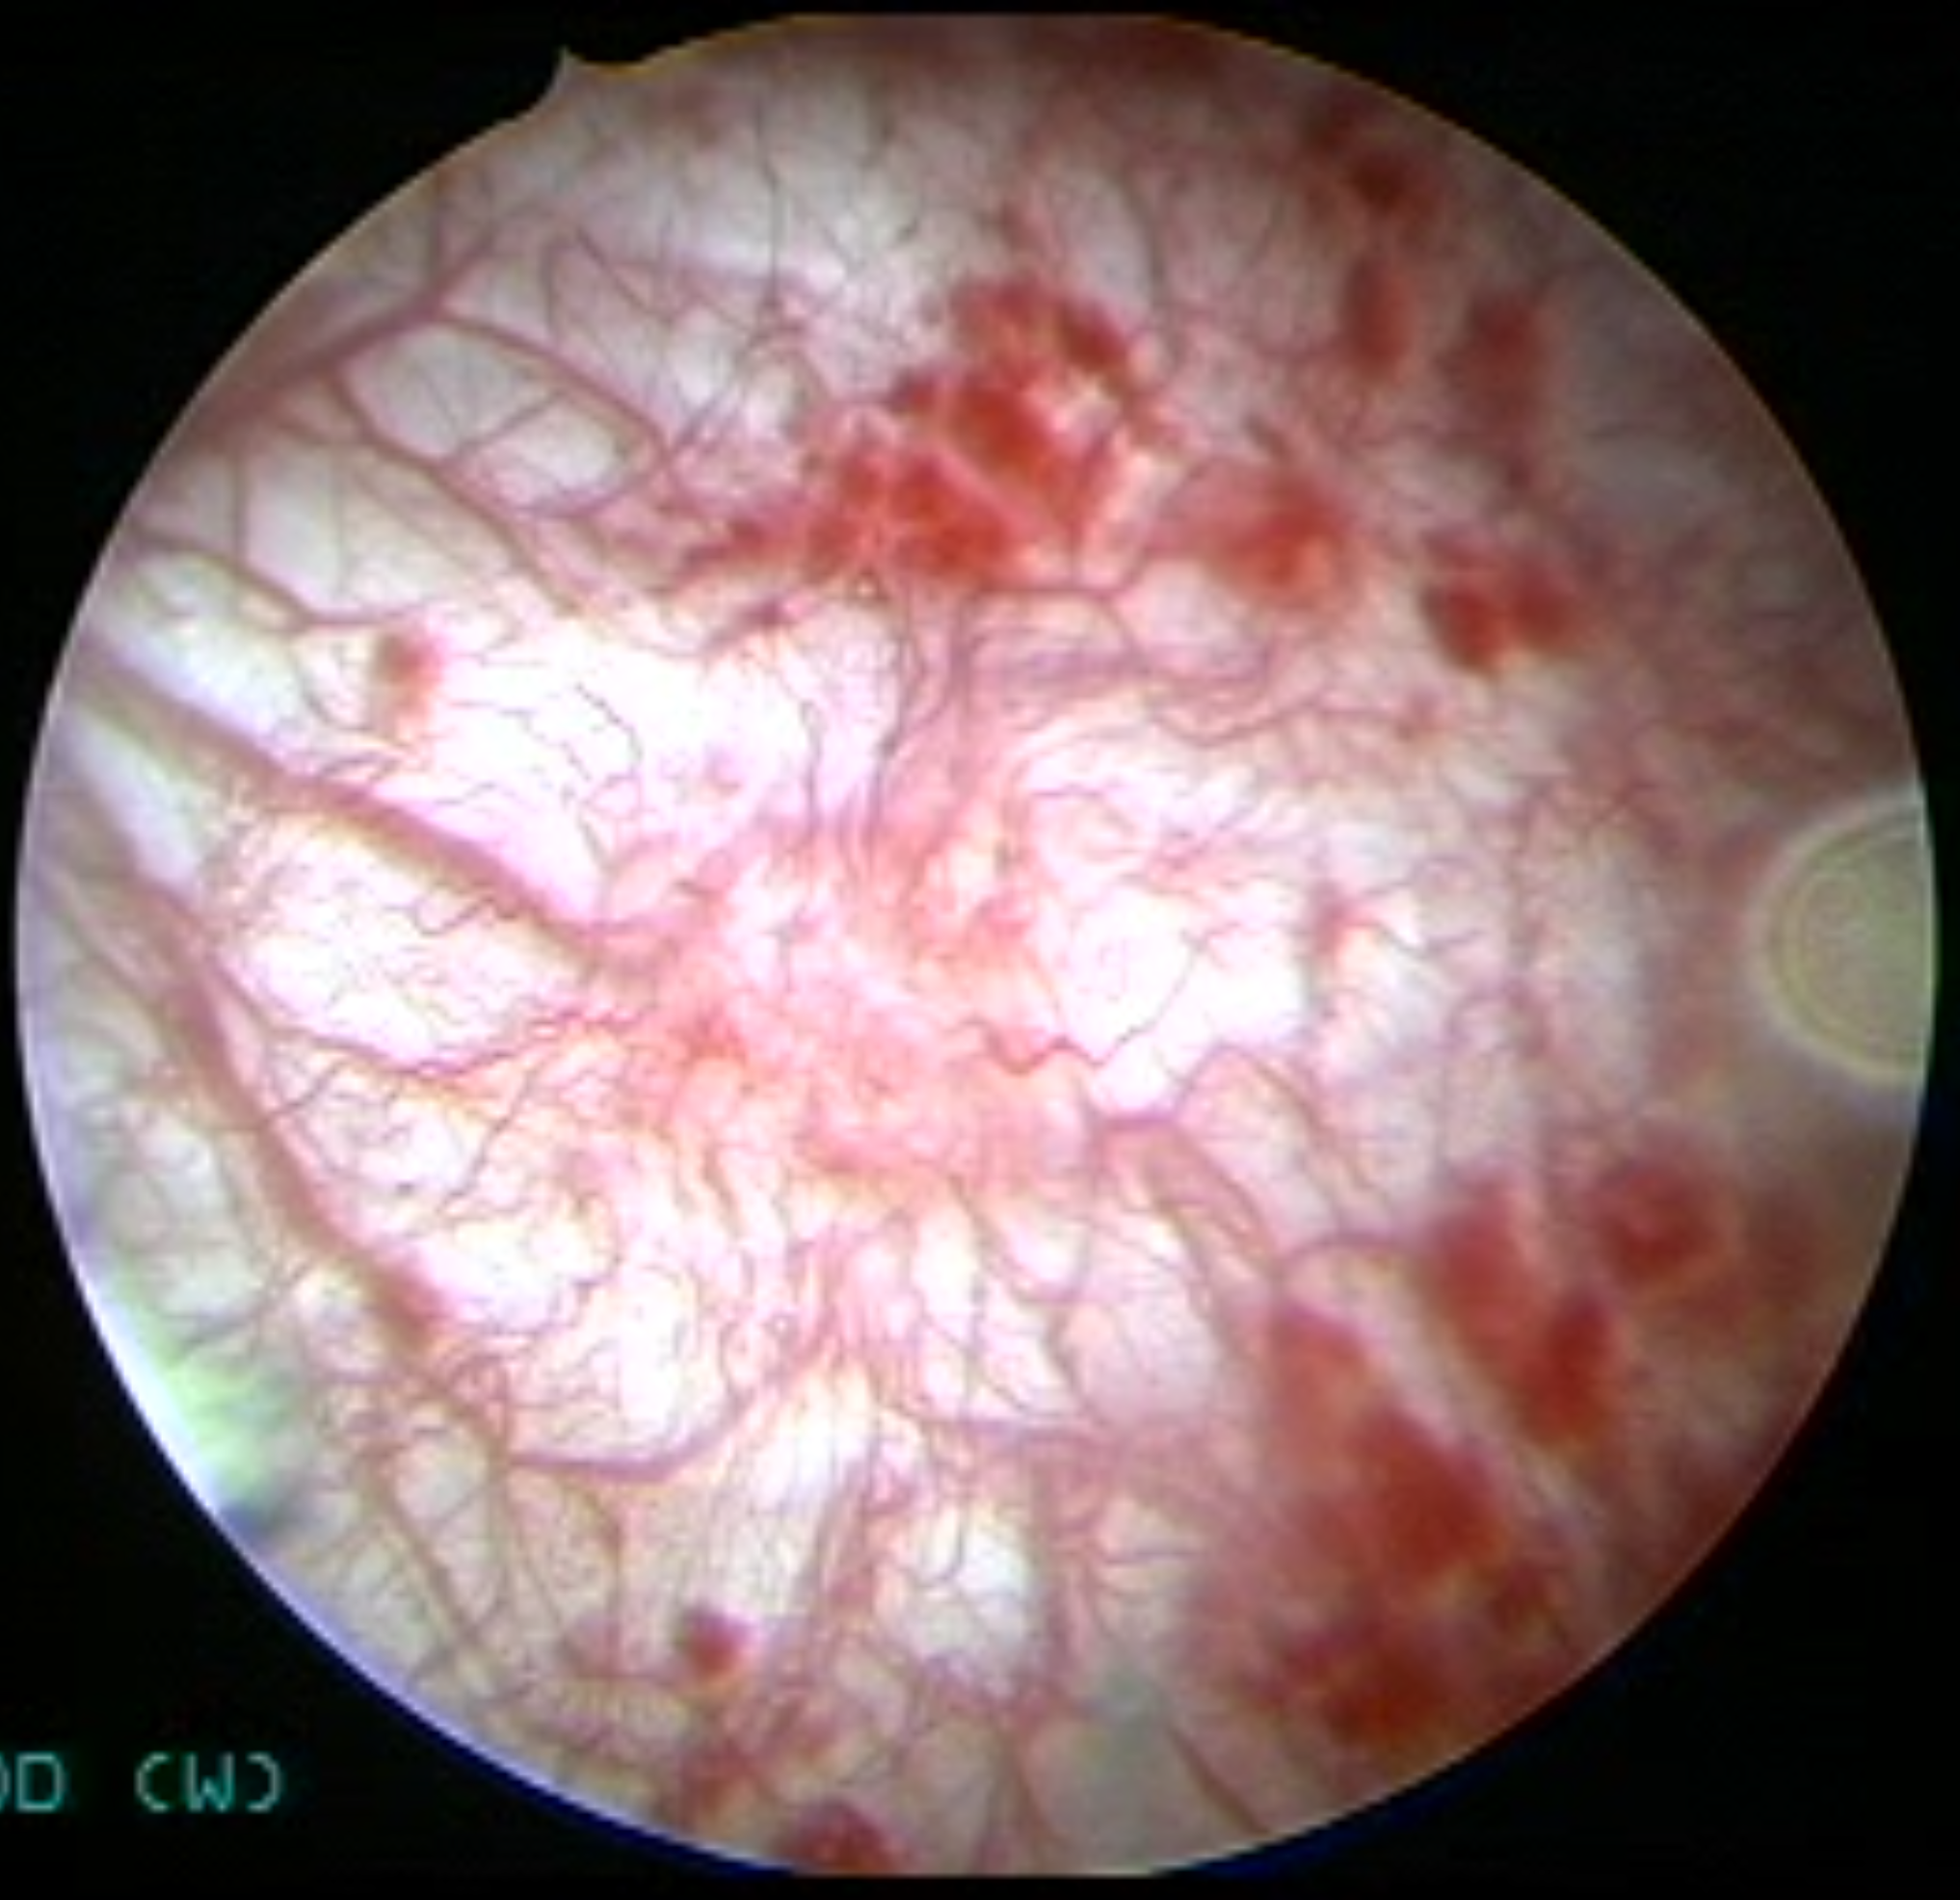
Modality: WLC
Class: Non-malignant
Subclass: InflammationNOS
Lesion: L1
Morphology: Non-papillary
Bladder cancer association: No